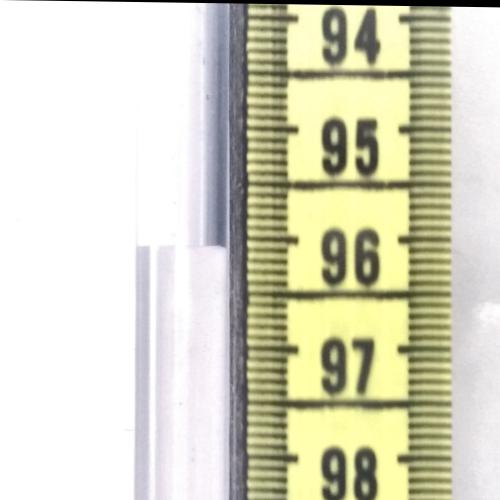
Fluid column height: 96.1 cm